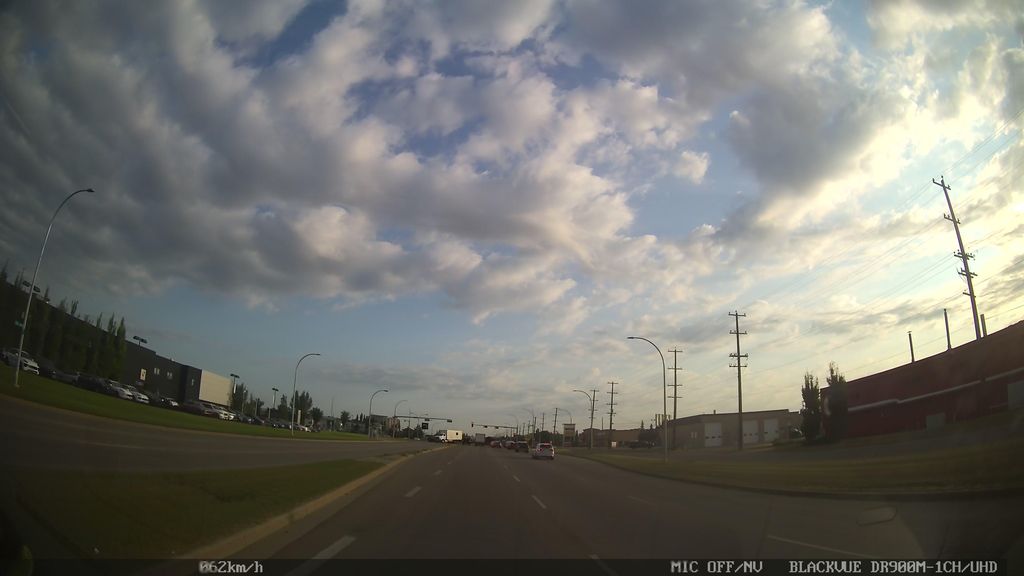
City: edmonton